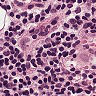
Metastatic tissue present: no